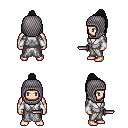
a pixel art fantasy rpg character, male body template, human, light skin, white robe, metal pants, raven long topknot hairstyle, chain hood, white cloth bracers, dagger, four views (front, back, left, right), 2x2 character sprite sheet, small pixel art, hard edges, no anti-aliasing